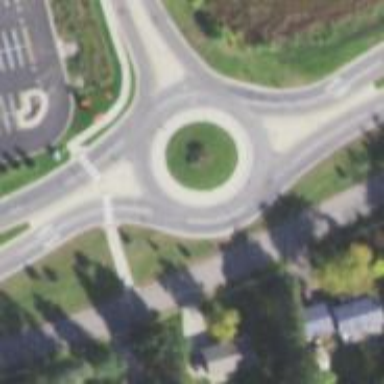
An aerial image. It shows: Roundabout at tertiary road junction.